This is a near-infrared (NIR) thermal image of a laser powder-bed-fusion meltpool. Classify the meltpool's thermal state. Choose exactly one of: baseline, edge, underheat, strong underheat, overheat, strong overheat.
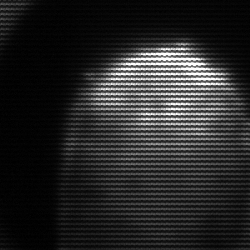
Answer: edge